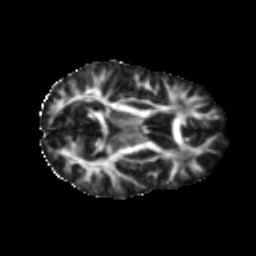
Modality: FA
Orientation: axial
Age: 42
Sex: female
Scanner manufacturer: ge
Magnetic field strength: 3 T
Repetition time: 7.8 s
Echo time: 0.0607 s